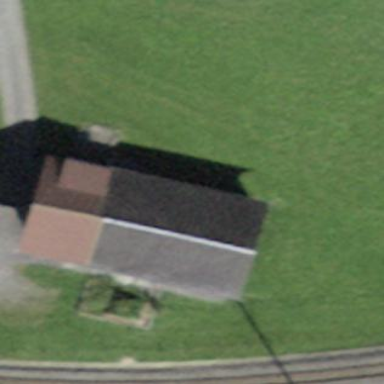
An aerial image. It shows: Barn.